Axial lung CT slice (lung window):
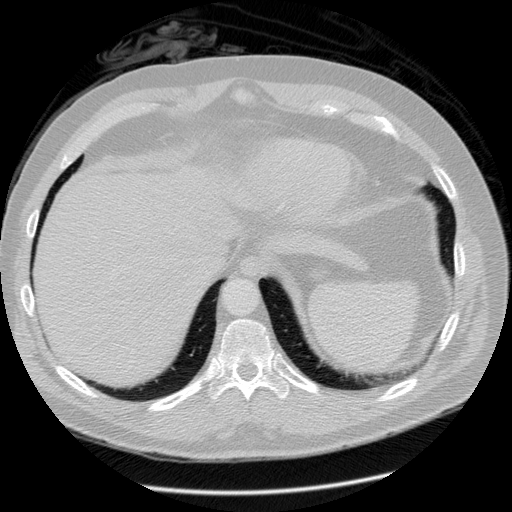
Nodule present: no